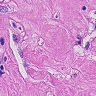
Metastatic tissue present: yes